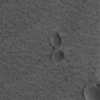
Label: not_dusty